Question: I'm new in C# and data scraping and I'm not sure what should I do. I was planning to search some keywords in google then get the title and description and url of those in search results then use the url in seocheki.net then extract the data too. How should I do it?
I still don't know what to do to extract google search result yet so I tried to to get the data in seocheki.
I tried to use HTMLAgilityPack to get the data in seocheki
'''
private async Task<List<Seocheki>> ResultFromSeocheki(int pageNum)
{
string url = "http://seocheki.net/site-check.php?u=http%3A%2F%2Fwww.gamerankings.com%2Fbrowse.html";
var doc = await Task.Factory.StartNew(() => web.Load(url));
var titleNodes = doc.DocumentNode.SelectNodes("//*[@id="td-title"]");
var descNodes = doc.DocumentNode.SelectNodes("//*[@id="td-desc"]");
var keywordNodes = doc.DocumentNode.SelectNodes("//*[@id="td-kw"]");
var h1Nodes = doc.DocumentNode.SelectNodes("//*[@id="td-h1"]");
var title = titleNodes.Select(node => node.InnerText).ToList();
var desc = descNodes.Select(node => node.InnerText).ToList();
var keyword = keywordNodes.Select(node => node.InnerText).ToList();
var h1 = h1Nodes.Select(node => node.LastChild.InnerText).ToList();
}
'''
but this is the result

How to scrape the data? HTMLAgilityPack doesn't seem to work to me.
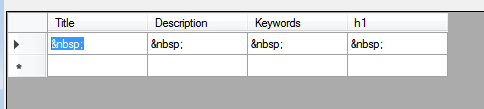
Answer: Take a look at this answer: <URL>
Basically HTMLAgilityPack is a HTML engine, if you view source on <URL> you will see the following section:
'''
...
<th class="pelem">title</th><td id="td-title" colspan="3">&nbsp;</td>
</tr>
<tr>
<th class="pelem">description</th><td id="td-desc" colspan="3">&nbsp;</td>
</tr>
<tr>
<th class="pelem">keywords</th><td id="td-kw" colspan="3">&nbsp;</td>
</tr>
...
'''
You can see that the contents of those items is indeed ' '. The actual text content you see on the webpage is being injected via javascript, and as such HTMLAgilityPack is not going to get it for you, see the link at the top of this answer for more details.
However a quick look at the site's javascript shows these fields are being populated from a call to <URL>
Which gives back the following JSON:
'''
{"title":" Reviews and News Articles - GameRankings","desc":"GameRankings browse/search engine shows games review scores from around the net.","kw":"","h1":"Browse and Search Games","inlink":"68","outlink":"6","lastm":"-","fsize":"54.6KB","ttime":"0.996Miao "}
'''
So you can query and use that JSON directly*
*I am making no claim either way that it is legal/appropriate to do so.